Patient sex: F
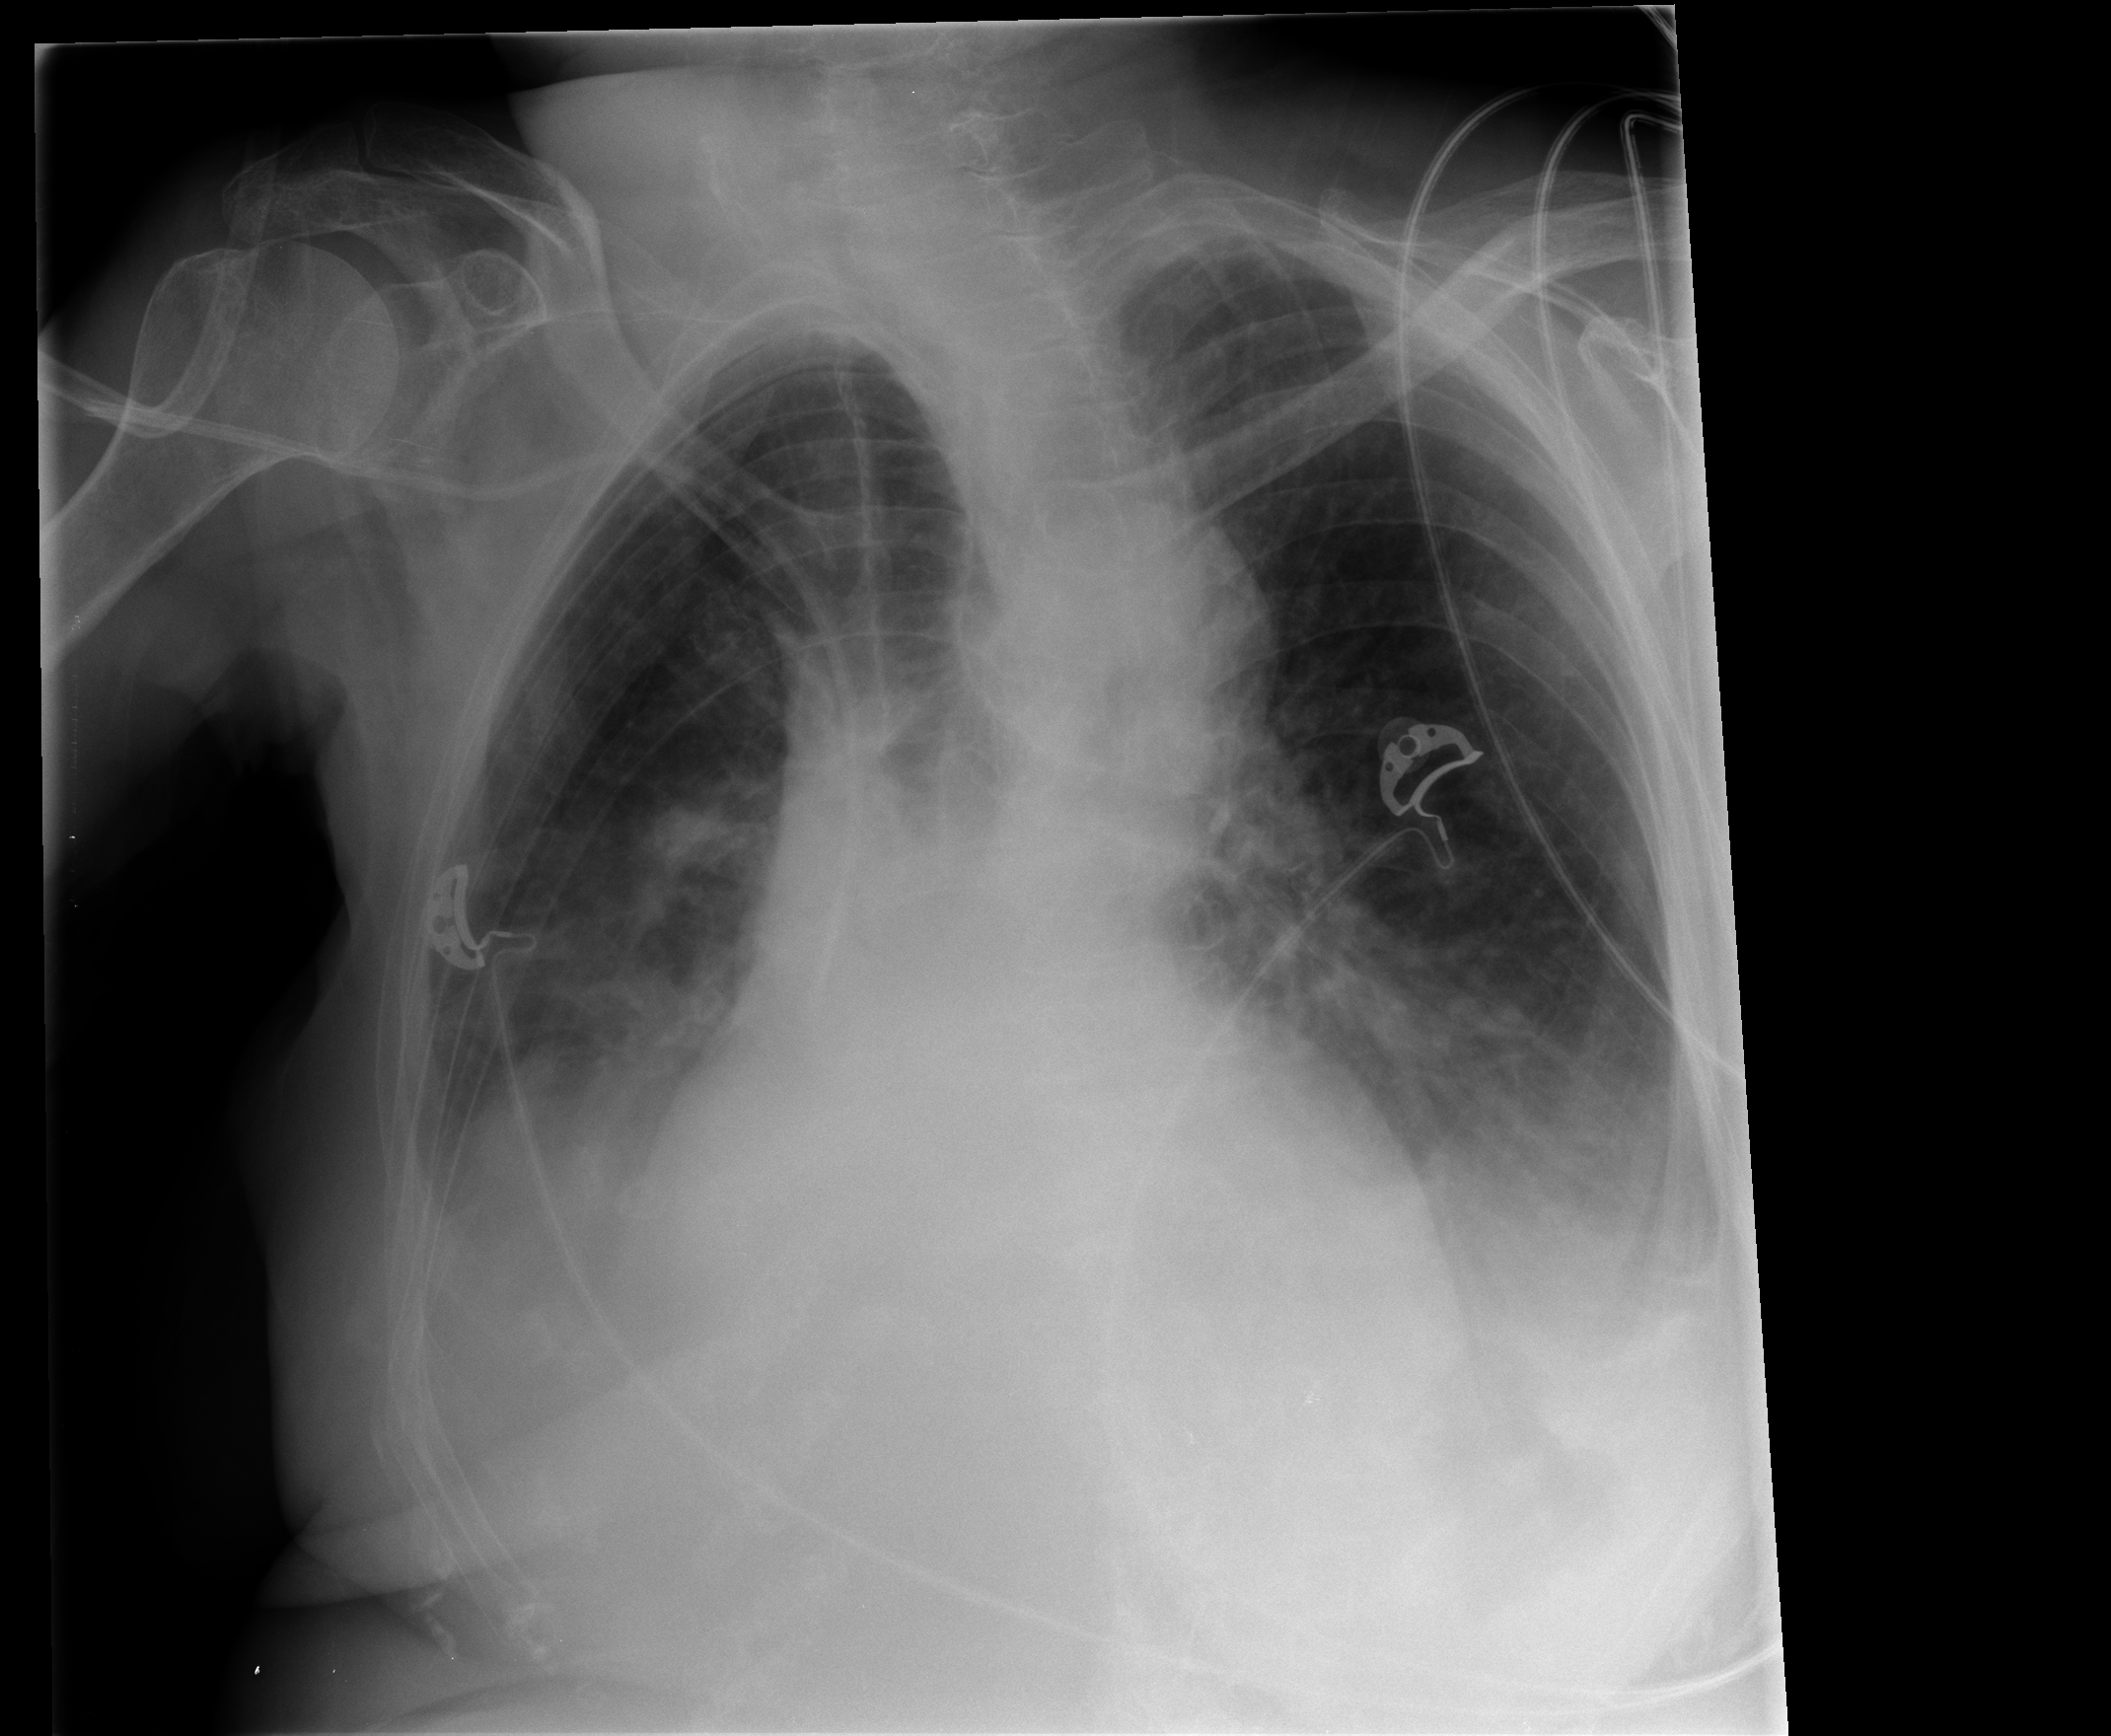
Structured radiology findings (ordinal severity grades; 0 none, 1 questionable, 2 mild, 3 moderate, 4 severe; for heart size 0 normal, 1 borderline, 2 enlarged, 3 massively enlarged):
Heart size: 2
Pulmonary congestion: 2
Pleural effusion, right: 2
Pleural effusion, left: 2
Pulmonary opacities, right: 2
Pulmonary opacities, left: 2
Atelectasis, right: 2
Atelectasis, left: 2